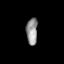
Tissue: prostate
Cell type: T cells
Senescence score: 0.3525
Nuclear area (px): 296
Mean DAPI intensity: 147.297